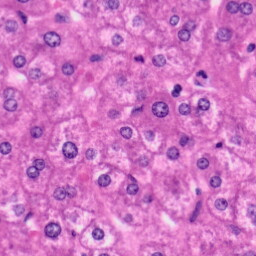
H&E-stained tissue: Liver